Question: I have an iOS app which downloads a JSON feed. I have managed to parse everything just fine apart from one element left, which is the images.
The JSON feed I am downloading is from a PHP script online which converts certain RSS feeds to JSON. Thus why there are 'HTML' image tags in one of the elements of the JSON feed which contains the images.
I am using the following code to access things like titles, dates, link URLS, etc... and it works great:
'''
NSArray *titles = [[[[data_dict objectForKey:@"rss"] valueForKey:@"channel"] valueForKey:@"item"] valueForKey:@"title"];
'''
As you can see from my code above, the titles are stored in the JSON tag called "title". Very easy to parse. The images are stored in a tag called "description".
How this tag also contains text as well as image URLS. So how can I parse the '<img src>' tags from it?
Here is one of the JSON description tags:

How can I go about parse the image links in an array?
Thanks for your time, Dan
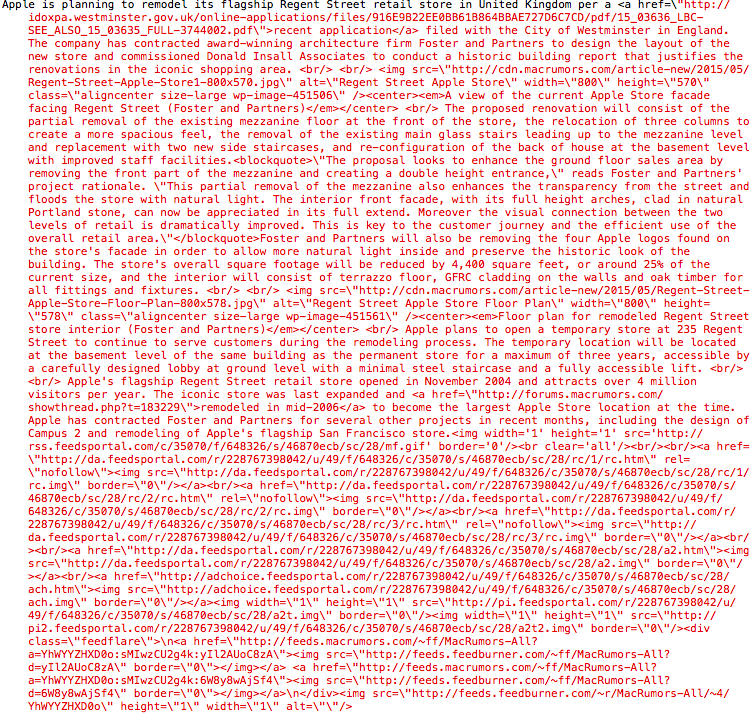
Answer: Please try with below code -
'''
NSString *yourHTMLSourceCodeString = @"";
NSError *error = NULL;
NSRegularExpression *regex = <URL>+?"
options:NSRegularExpressionCaseInsensitive
error:&error];
[regex enumerateMatchesInString:yourHTMLSourceCodeString
options:0
range:NSMakeRange(0, [yourHTMLSourceCodeString length])
usingBlock:^(NSTextCheckingResult *result, NSMatchingFlags flags, BOOL *stop) {
NSString *img = [yourHTMLSourceCodeString substringWithRange:[result rangeAtIndex:2]];
NSURL *candidateURL = [NSURL URLWithString:img];
if (candidateURL && candidateURL.scheme && candidateURL.host)
{
NSLog(@"img src %@",img);
}
}];
'''
Same thing can be done using below regex change -
'''
NSRegularExpression *regex = <URL>+?"
options:NSRegularExpressionCaseInsensitive
error:&error];
'''